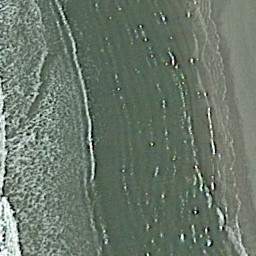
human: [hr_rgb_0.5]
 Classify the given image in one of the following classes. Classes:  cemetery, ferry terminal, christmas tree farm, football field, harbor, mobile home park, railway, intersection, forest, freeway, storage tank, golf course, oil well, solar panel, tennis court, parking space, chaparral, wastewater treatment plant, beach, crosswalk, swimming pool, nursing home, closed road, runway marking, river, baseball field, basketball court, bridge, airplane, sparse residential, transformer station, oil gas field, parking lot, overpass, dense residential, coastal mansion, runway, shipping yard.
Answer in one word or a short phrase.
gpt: beach